Question: I'm trying to figure out how to write some css for a peculiar layout I haven't seen before. The image below contains the sections. For guidance:
- - - -
Any thoughts?

My code at the moment is kind of all of the place, but this is the gist of how close I got:
'''
CSS:
.controller {
width: 400px;
height: 100%;
}
.controller header {
position: absolute;
top: 0;
left: 0;
height: 60px;
width: 400px;
}
.controller footer {
position: absolute;
bottom: 0;
left: 0;
height: 60px;
width: 400px;
}
.controller .body {
overflow: scroll;
}
.focus {
float: left;
width: 100%;
}
Markup:
<div class="wrapper">
<div class="container">
<header></header>
<div class="body">
<footer></footer>
</div>
<div class="focus">
</div>
</div>
'''
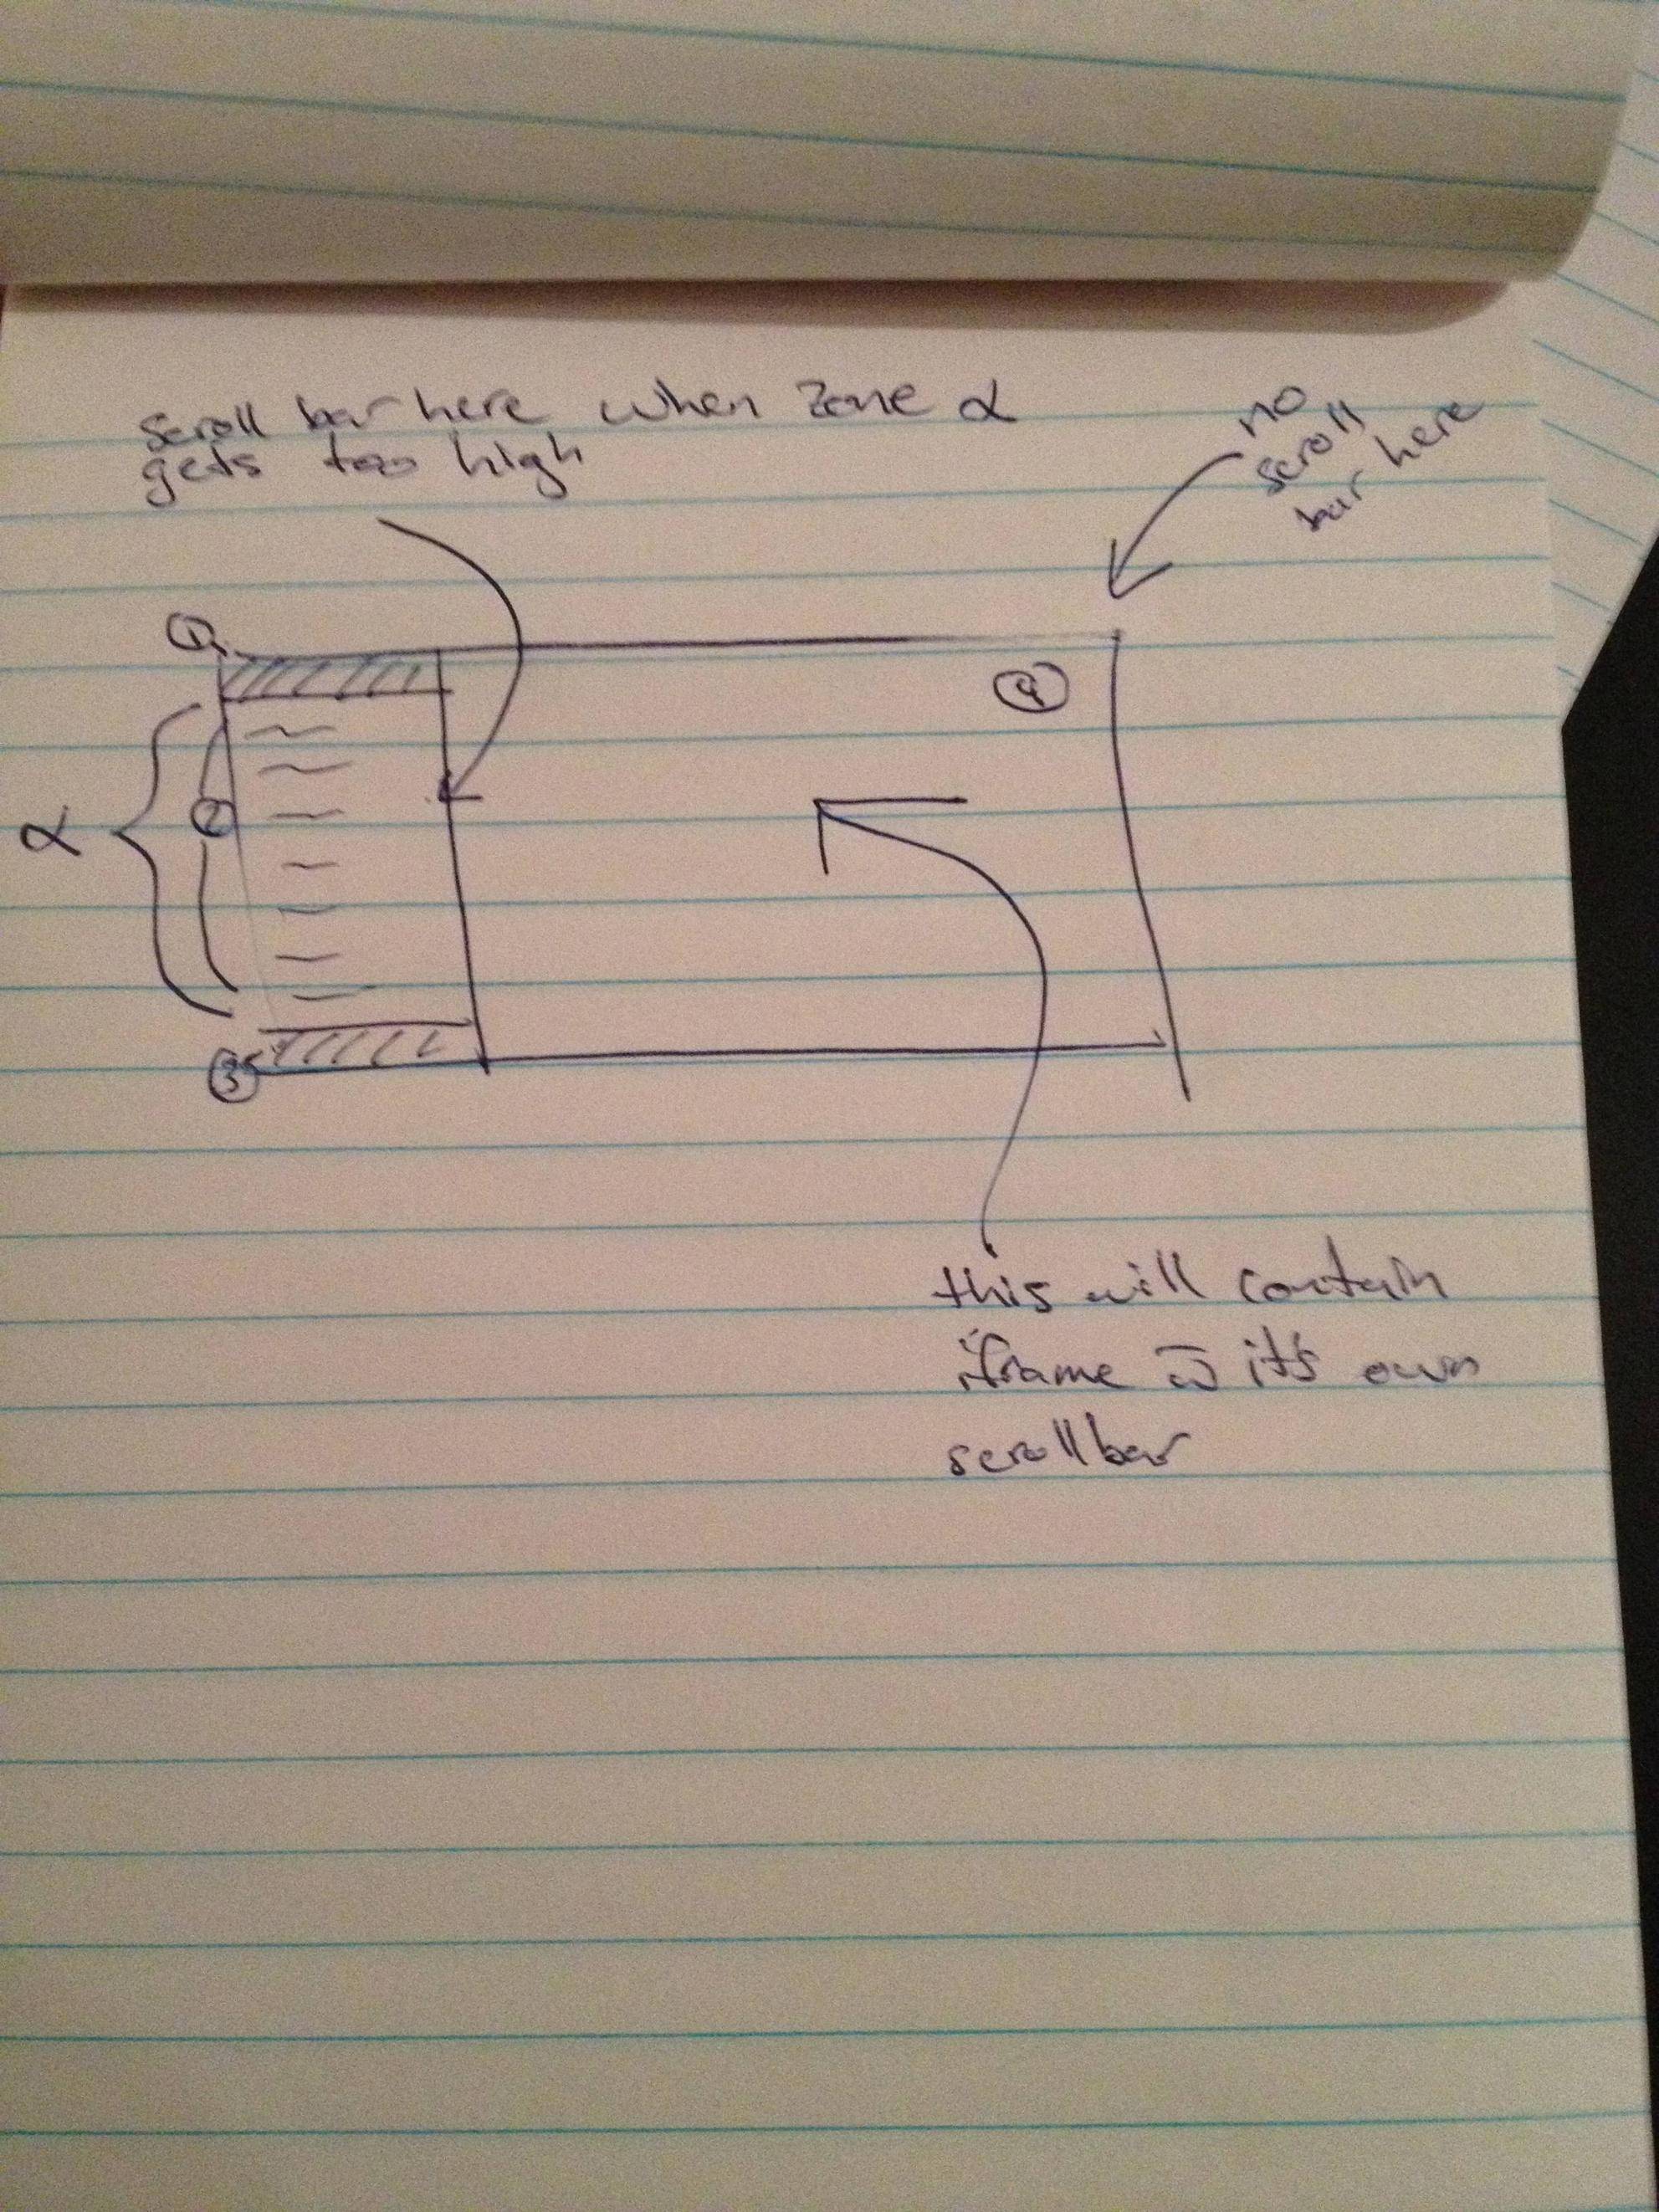
Answer: Here is a <URL> for how to achieve this,
The style I used is
'''
body, html {
padding:0;
margin:0;
}
.container {
width: 25%;
height: 100%;
float:left;
position:absolute;
}
.container header {
display:block;
height: 10%;
width:100%;
background-color:#ff5;
}
.container .body {
position: relative;
overflow: auto;
width: 100%;
height:80%;
background-color:#f5f;
}
.container footer {
position: fixed;
bottom: 0;
left: 0;
height: 10%;
width: 25%;
background-color:#5ff;
}
.focus {
background-color:#ddd;
position: fixed;
left: 25%;
width:75%;
height: 100%;
overflow:auto;
}
.focus iframe{
width:99%;
height: 99%;
}
'''
Hope this help you.